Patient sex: M
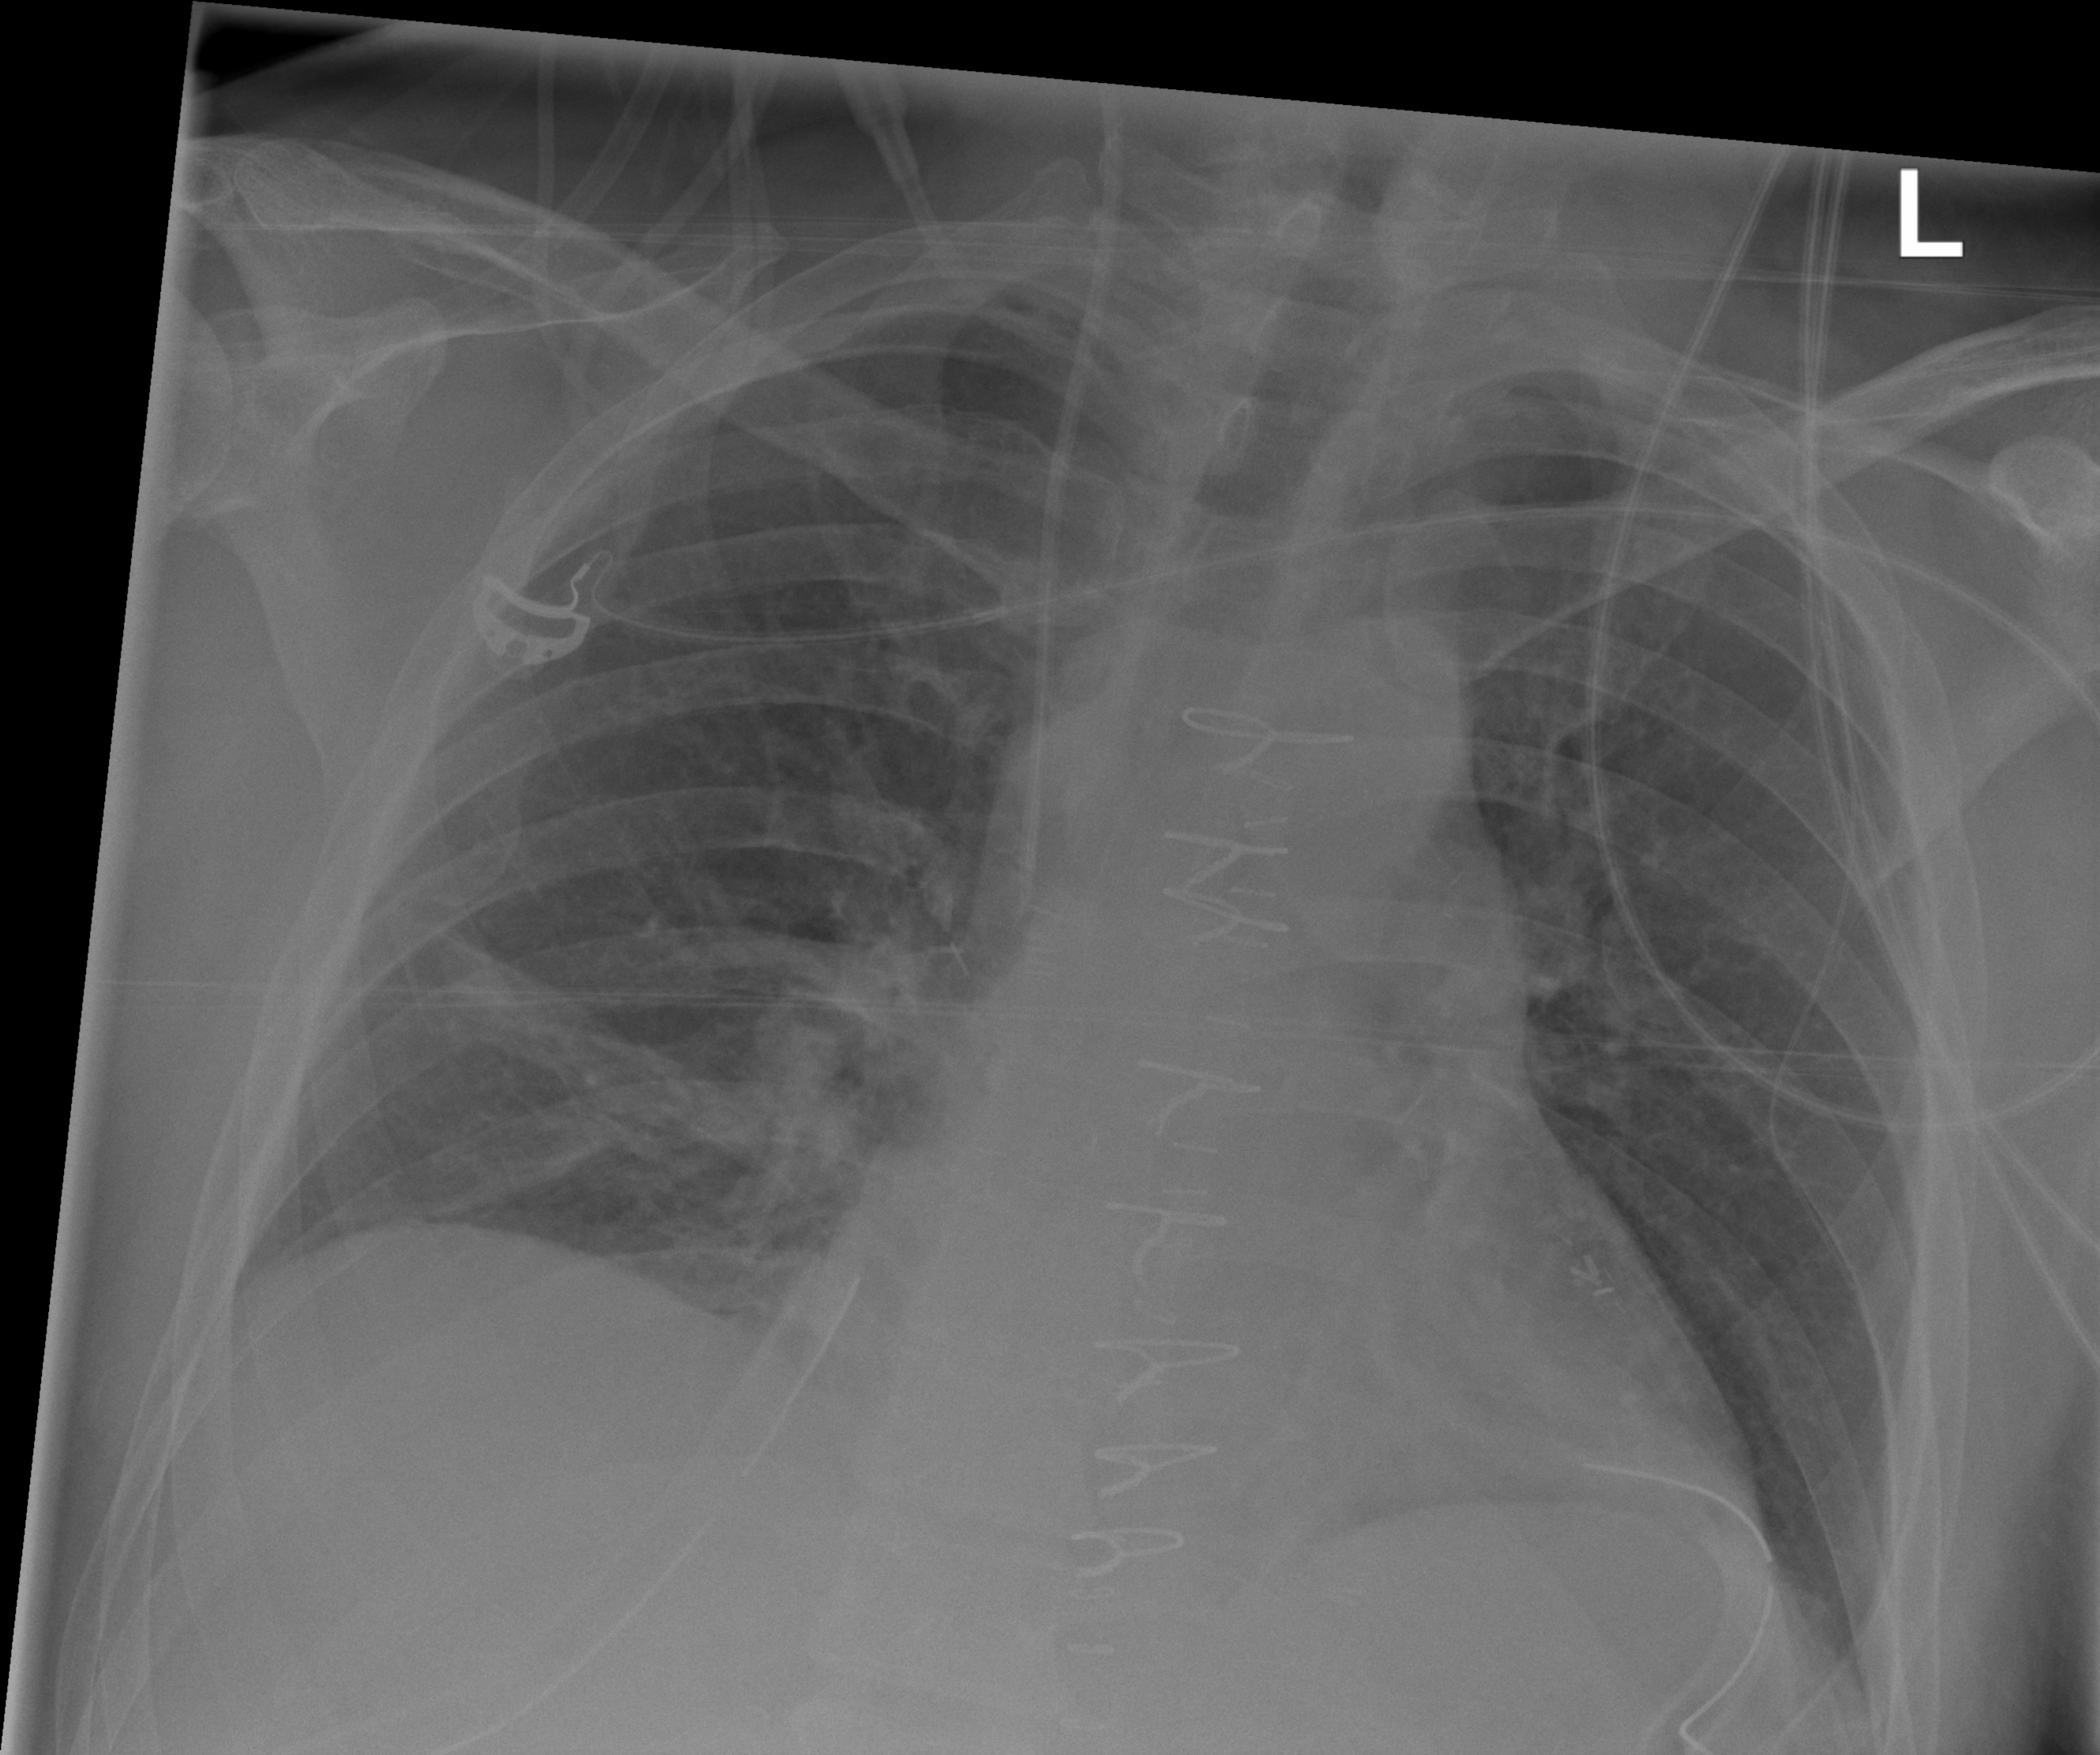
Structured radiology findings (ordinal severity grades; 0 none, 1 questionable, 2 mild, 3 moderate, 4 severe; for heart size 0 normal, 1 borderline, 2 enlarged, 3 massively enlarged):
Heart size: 1
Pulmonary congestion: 0
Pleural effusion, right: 1
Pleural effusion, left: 1
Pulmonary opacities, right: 1
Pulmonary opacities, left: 0
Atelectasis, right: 2
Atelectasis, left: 2